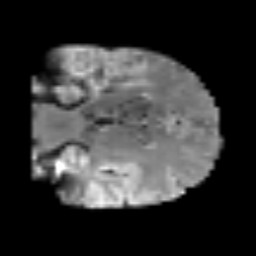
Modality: T2w
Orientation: coronal
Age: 47
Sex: male
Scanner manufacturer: siemens
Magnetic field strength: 3 T
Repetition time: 3.2 s
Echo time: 0.081 s